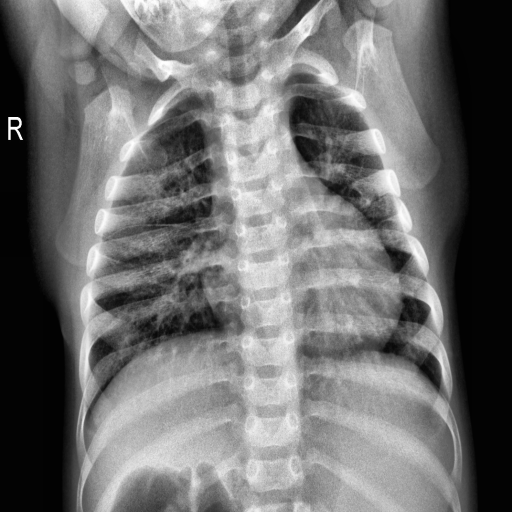
Finding: NORMAL